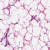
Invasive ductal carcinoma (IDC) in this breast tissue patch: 0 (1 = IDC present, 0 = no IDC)